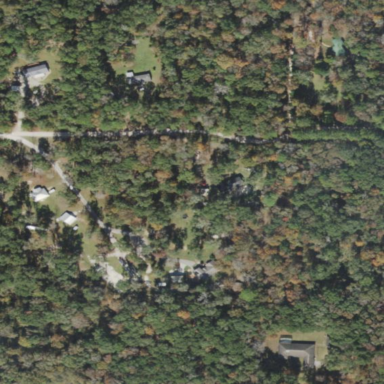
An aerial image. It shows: This residential area consists of single-family homes.